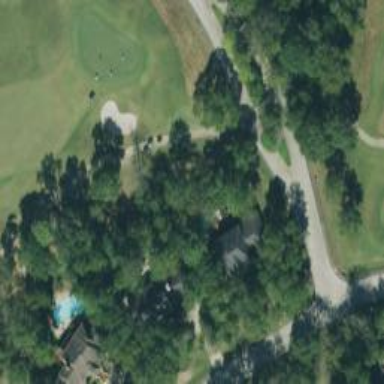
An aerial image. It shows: Pathway for golfing.